Brain MRI, t1w sequence, axial 2D slice.
Patient: age 35, sex F, weight 95 kg, height 1.95 m
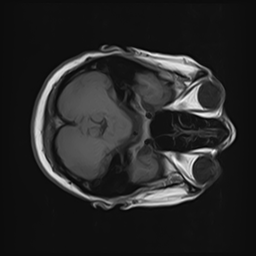